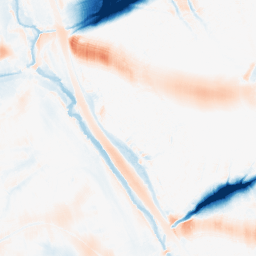
Category: morphological
Decomposition family: morphological_ellipse
Decomposition parameters: operation: average
width: 50
height: 30
Upsampling method: bicubic
Upsampling parameters: scale: 8
Upsampling scale: 8